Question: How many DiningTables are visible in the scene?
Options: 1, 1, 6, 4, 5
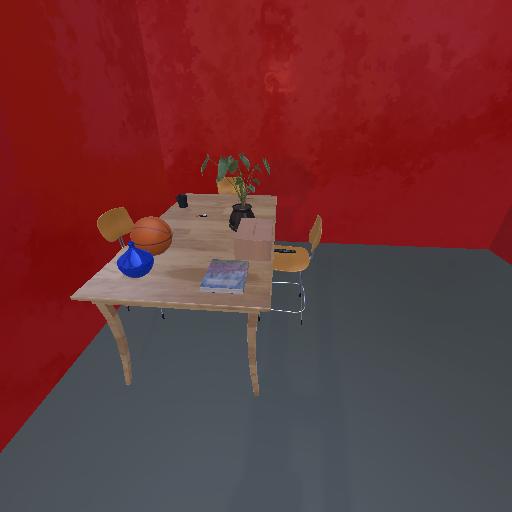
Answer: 1